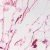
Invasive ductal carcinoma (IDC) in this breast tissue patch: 0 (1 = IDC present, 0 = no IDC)